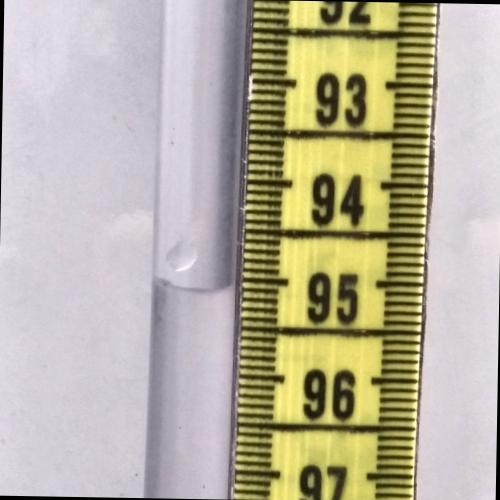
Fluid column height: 95.1 cm